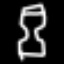
Label: hourglass